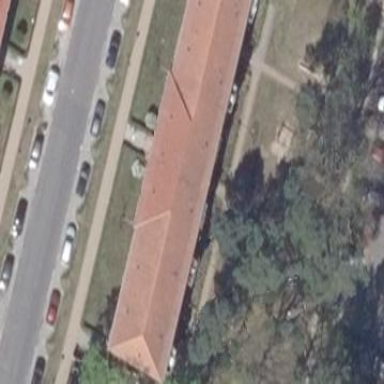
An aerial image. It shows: Hipped roof apartment building.